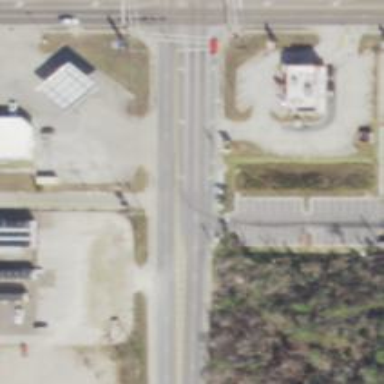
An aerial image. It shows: Unmarked crossing on the road.